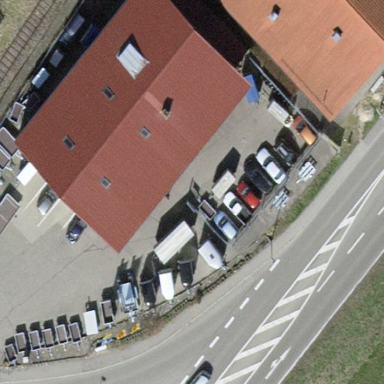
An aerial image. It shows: Commercial building with car shop that offers car sales.